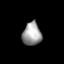
Tissue: lung
Cell type: Endothelial cells
Senescence score: 0.5414
Nuclear area (px): 426
Mean DAPI intensity: 156.995